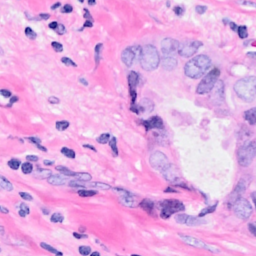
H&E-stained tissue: Breast